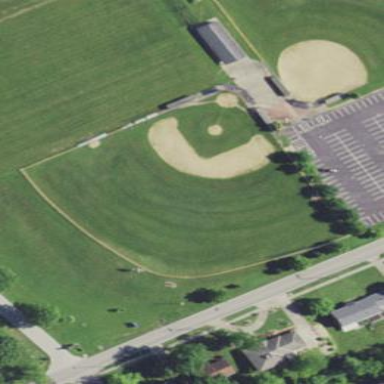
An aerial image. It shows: Baseball pitch for leisure land activities.